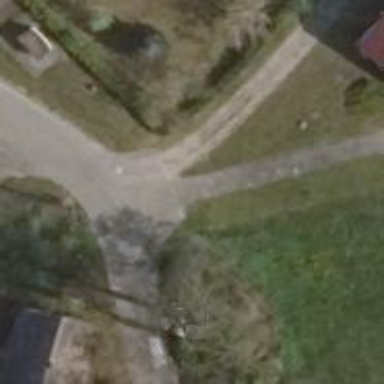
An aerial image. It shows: Residential road with compacted surface.